Question: We are working on a layout design for our social media area and wondering if a layout like the following would be rejected by Apple ? Is a double Tabbar design on the bottom allowed for a use case as shown ?

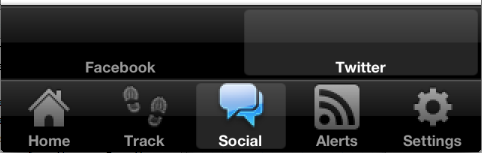
Answer: Generally - you won't get a definitive answer about what will and will not be approved by Apple. Because it's not something that a definitive answer can be given for. They have guidelines, and apply them as see fit.
However - in this case I would say no. For the following reasons.
1. Tab bars are generally supposed to be used as the root view of an application. If you have one embedded with the other, what is the root view.
2. It takes up a lot of screen space to have two rather than one, it's not like it's a toolbar
3. It's ugly.